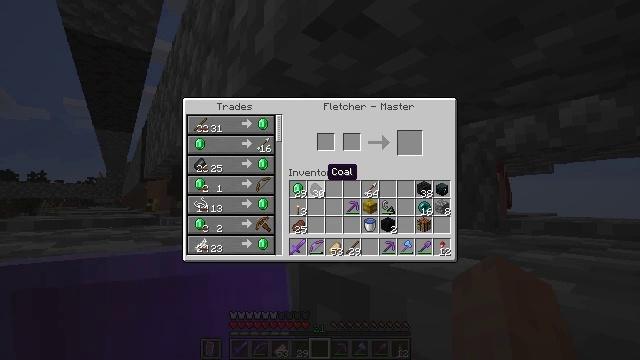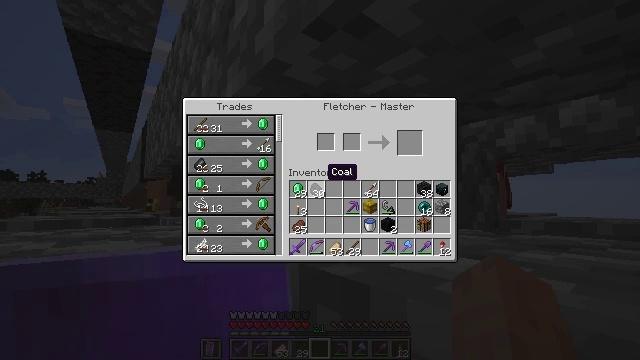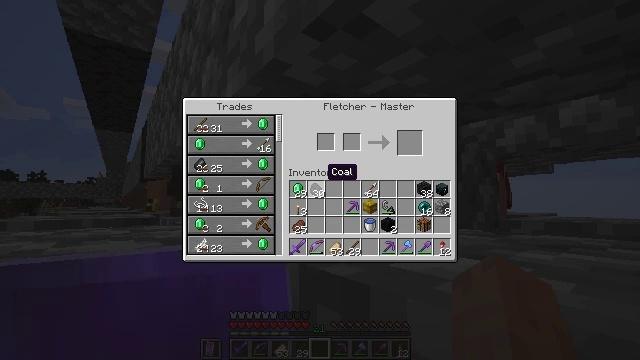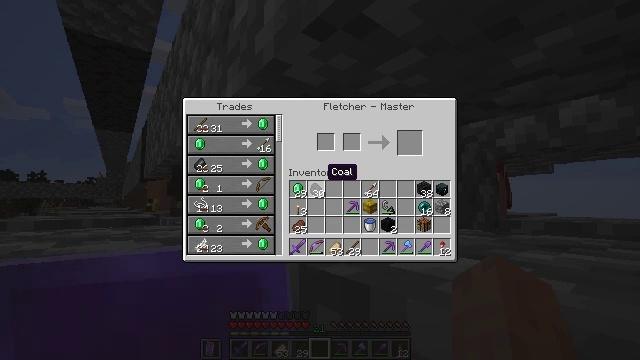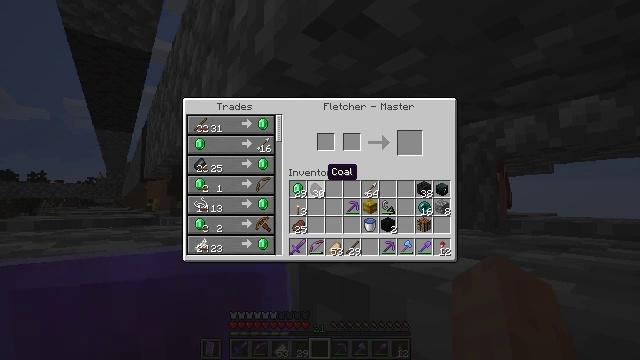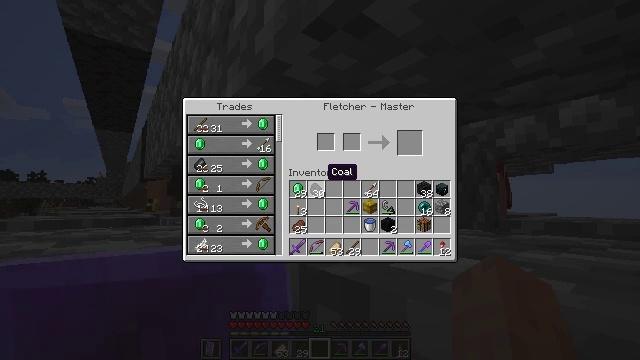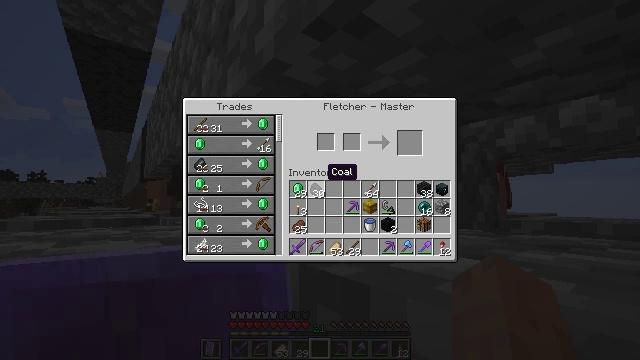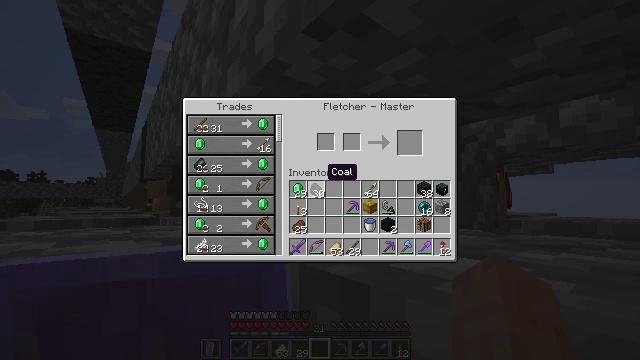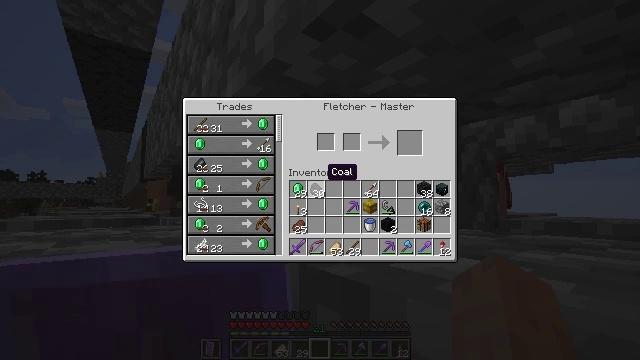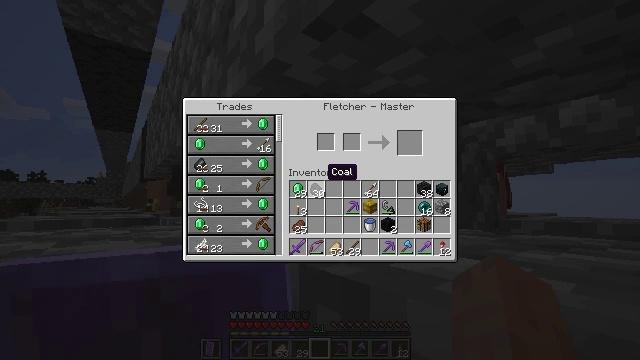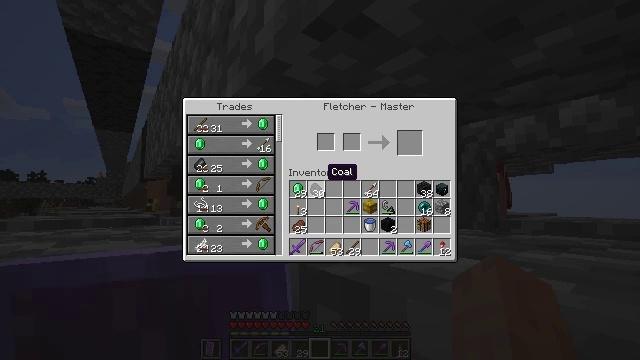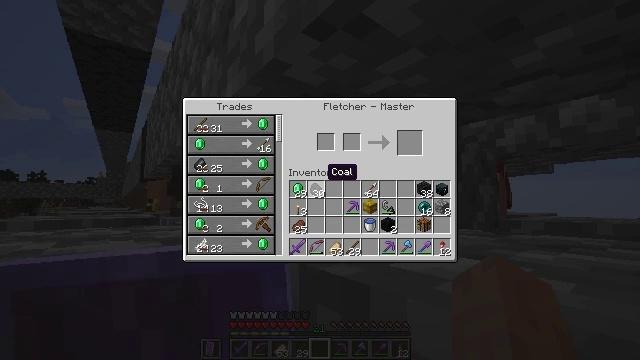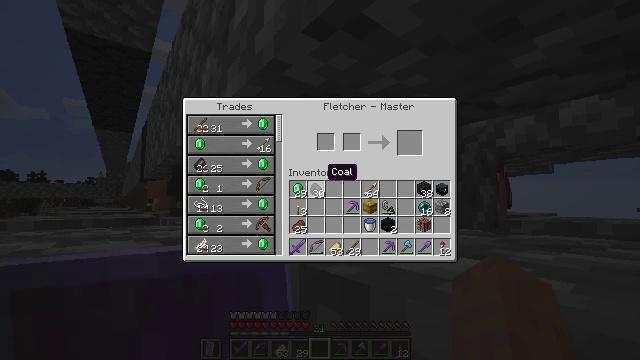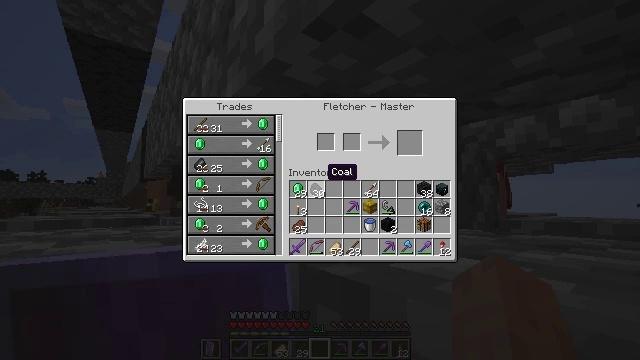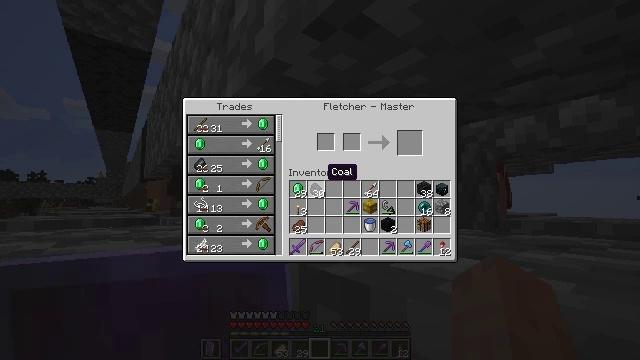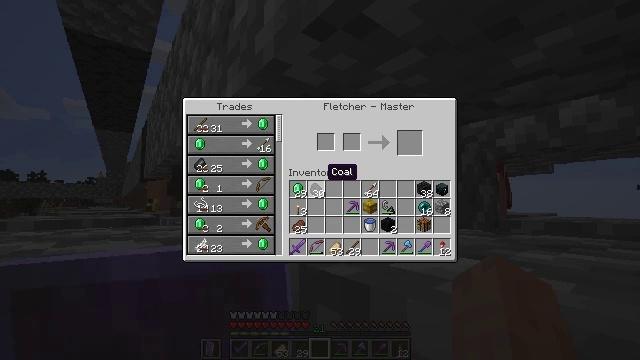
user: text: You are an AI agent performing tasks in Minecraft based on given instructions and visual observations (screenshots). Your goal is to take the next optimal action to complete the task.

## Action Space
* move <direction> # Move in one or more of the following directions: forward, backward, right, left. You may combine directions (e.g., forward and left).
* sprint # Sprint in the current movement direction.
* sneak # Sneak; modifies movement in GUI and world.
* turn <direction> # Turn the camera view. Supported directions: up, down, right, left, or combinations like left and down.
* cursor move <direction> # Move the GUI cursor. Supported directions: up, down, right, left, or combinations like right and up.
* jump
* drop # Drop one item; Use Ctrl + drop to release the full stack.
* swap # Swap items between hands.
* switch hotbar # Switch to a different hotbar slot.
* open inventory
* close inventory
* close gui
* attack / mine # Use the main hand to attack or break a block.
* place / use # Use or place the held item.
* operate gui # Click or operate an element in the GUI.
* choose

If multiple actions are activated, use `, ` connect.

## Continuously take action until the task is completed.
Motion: motion action
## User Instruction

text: Drop wheat seeds.
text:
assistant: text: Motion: no_op
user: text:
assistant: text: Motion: no_op
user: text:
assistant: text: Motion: no_op
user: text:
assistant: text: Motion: no_op
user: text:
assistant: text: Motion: no_op
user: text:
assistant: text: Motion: no_op
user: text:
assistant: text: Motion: no_op
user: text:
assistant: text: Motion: no_op
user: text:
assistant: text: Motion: no_op
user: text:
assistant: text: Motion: no_op
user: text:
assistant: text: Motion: no_op
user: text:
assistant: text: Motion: no_op
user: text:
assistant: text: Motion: no_op
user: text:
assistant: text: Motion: no_op
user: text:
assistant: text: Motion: no_op
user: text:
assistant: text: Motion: no_op
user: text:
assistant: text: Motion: no_op
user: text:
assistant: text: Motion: no_op
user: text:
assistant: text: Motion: no_op
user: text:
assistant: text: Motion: no_op
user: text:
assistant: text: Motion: no_op
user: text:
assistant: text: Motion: no_op
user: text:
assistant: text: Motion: no_op
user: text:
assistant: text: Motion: no_op
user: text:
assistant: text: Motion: no_op
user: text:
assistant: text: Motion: no_op
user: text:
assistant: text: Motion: no_op
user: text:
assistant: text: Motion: no_op
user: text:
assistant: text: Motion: no_op
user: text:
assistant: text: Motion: no_op